Question: I am trying to extend the TextField to initialize the value based on the location information. The following code does what i need.
'''
Ext.define("Tasks.view.LatitudeField", {
extend: 'Ext.field.Text',
alias:'widget.latitudeField',
xtype: 'latitudefield',
initialize : function()
{
console.log("Component Initialized ");
this.setValue("123456");
},
});
'''
But when the field is displayed, I can't click on the x icon to clear the text. The x icon is not clickable at all.

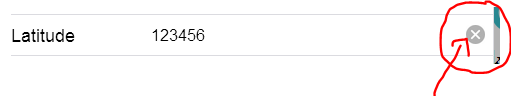
Answer: Call the parent method in your initialize method:
'''
initialize: function() {
console.log("Component Initialized ");
this.setValue("123456");
this.callParent(arguments);
}
'''